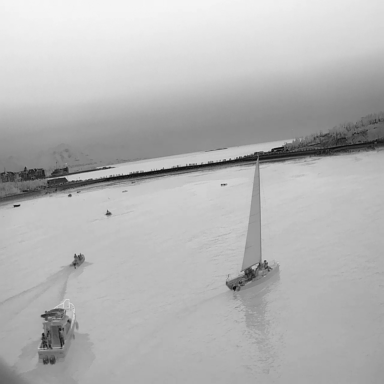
There are five objects shown in the infrared image, including three canoes, a sailboat, and a bulk_carrier.